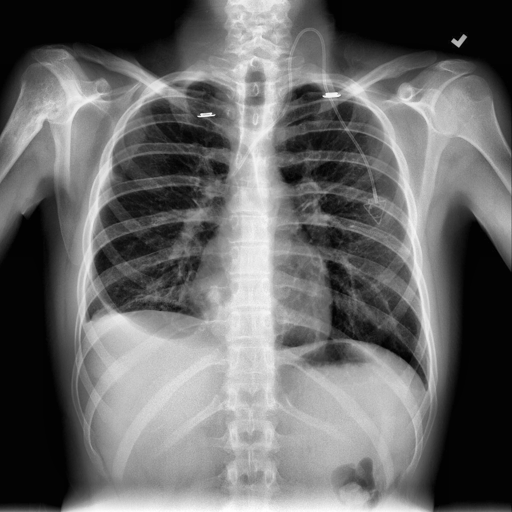
Finding: NORMAL